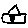
Label: house